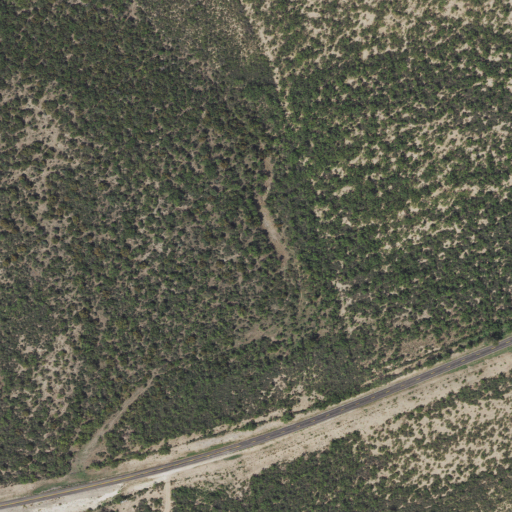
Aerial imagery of valley in Texas named Pecos Canyon containing shrub, open development, deciduous forest, low intensity development, and evergreen forest